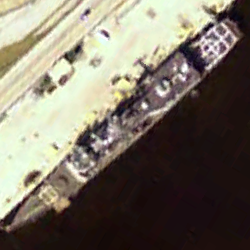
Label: cruiser